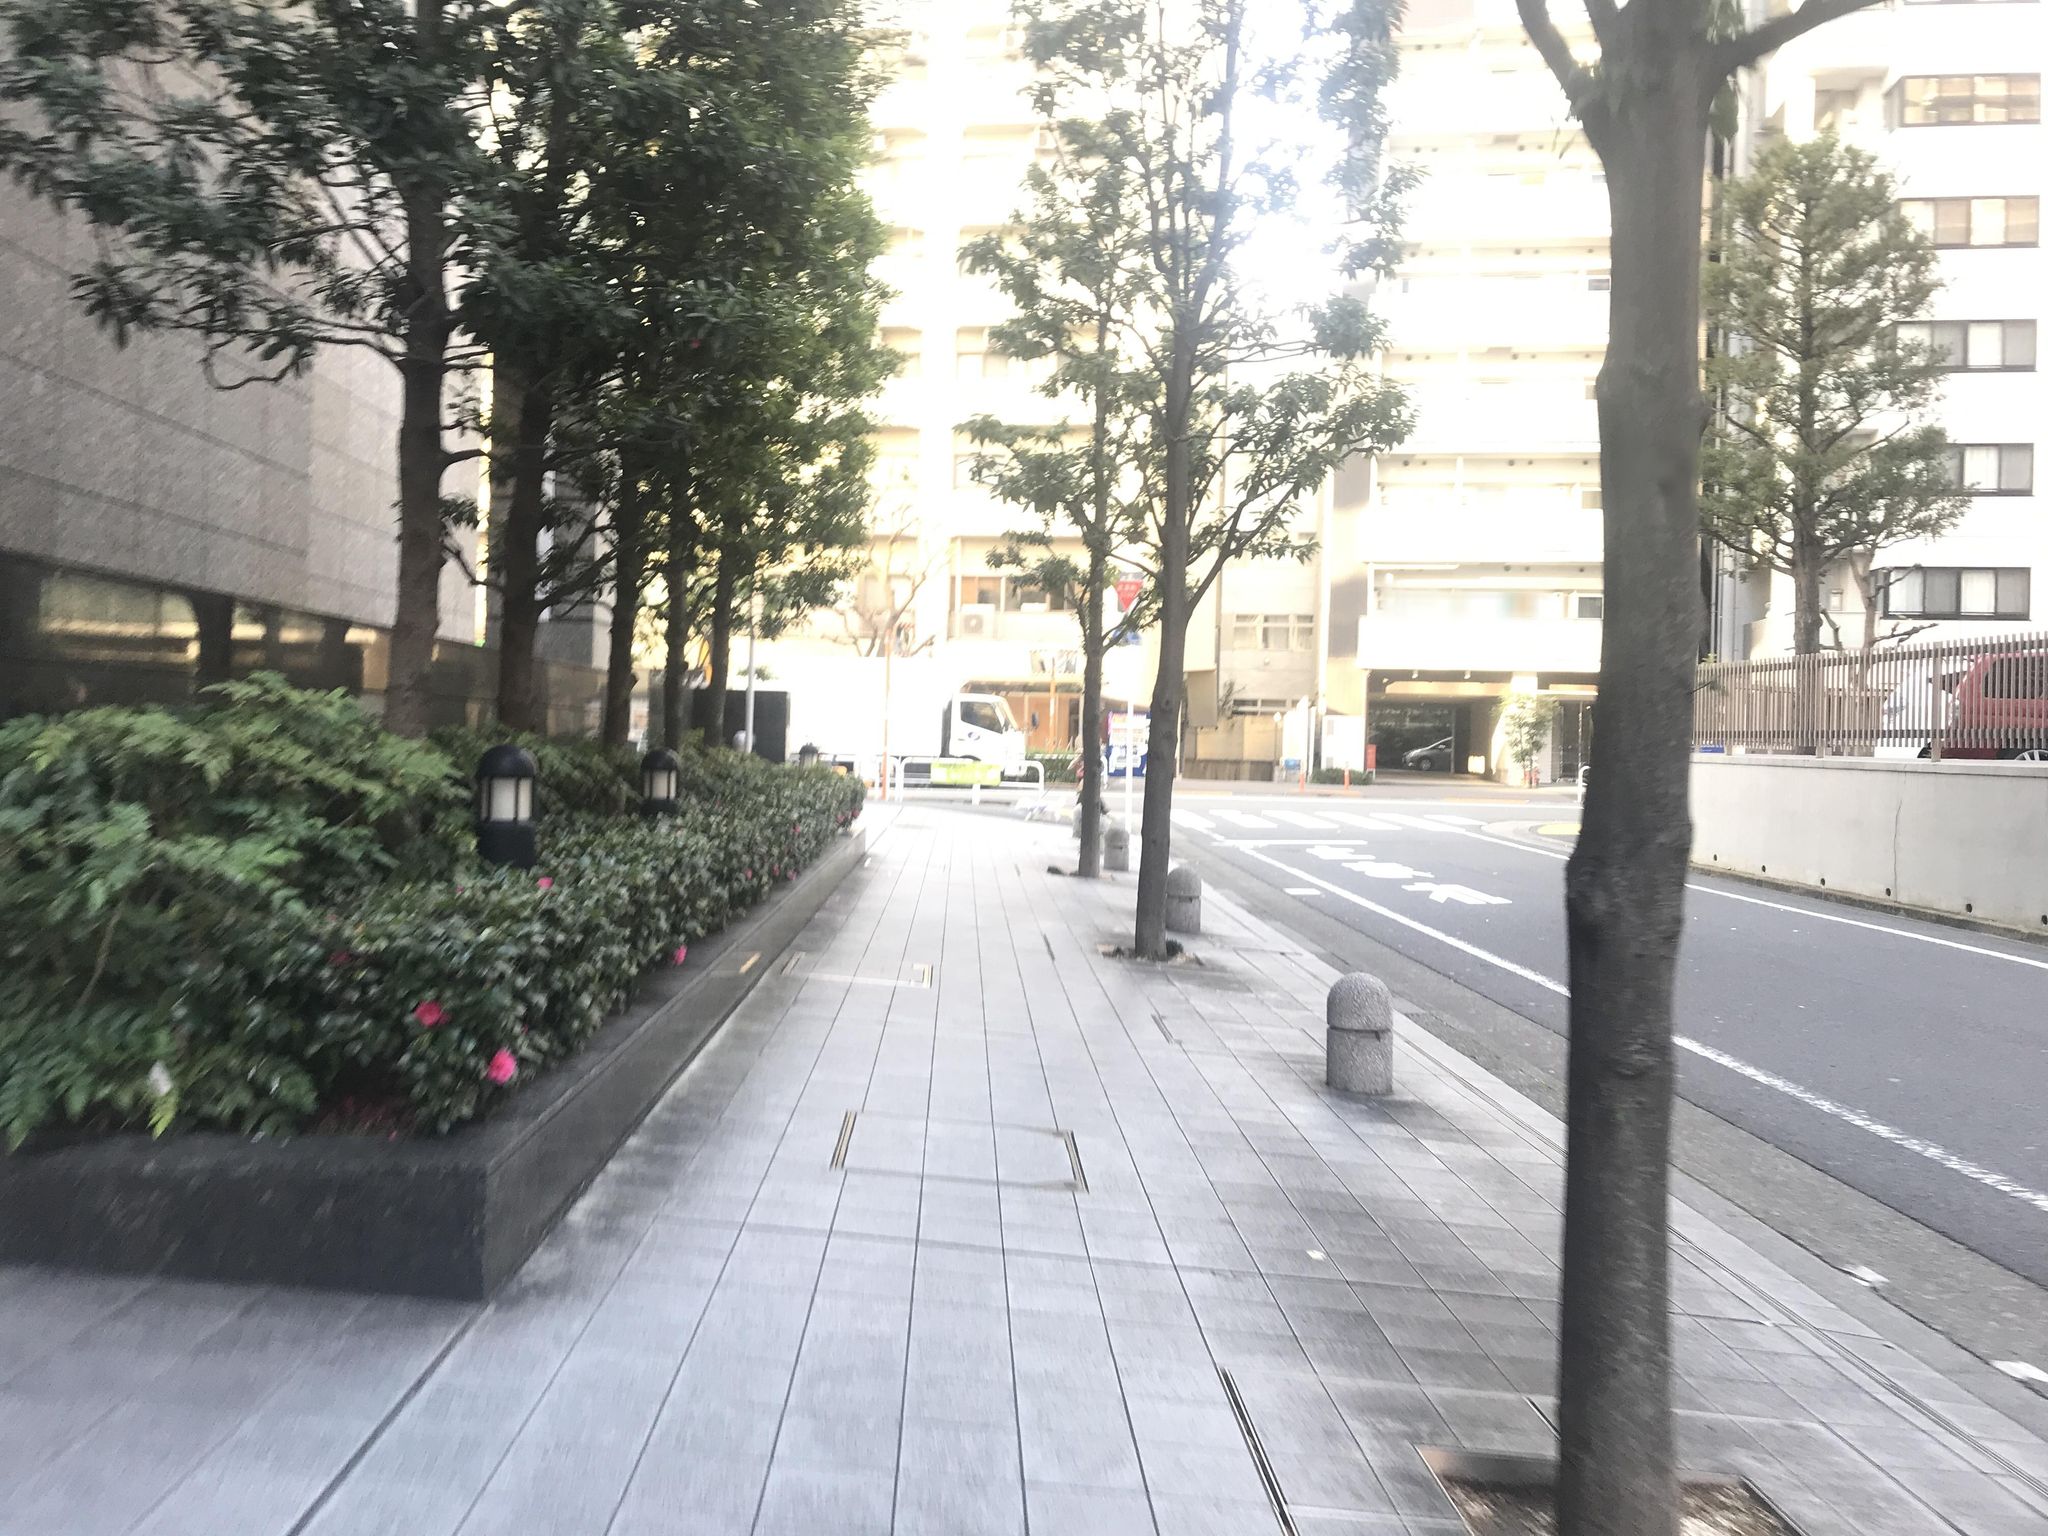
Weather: clear
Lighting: day
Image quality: good
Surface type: walking surface
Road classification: unclassified, path
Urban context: urban centre
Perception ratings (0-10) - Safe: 5.91, Lively: 5.45, Beautiful: 8.65, Boring: 0.7, Depressing: 2.09, Wealthy: 9.33